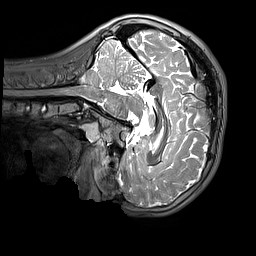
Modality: T2w
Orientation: sagittal
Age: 13
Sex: male
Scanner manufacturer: siemens
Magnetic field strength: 3 T
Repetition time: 3.2 s
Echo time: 0.408 s